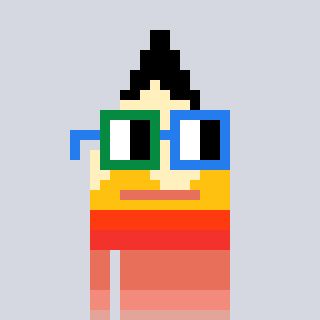
a pixel art character with square green and blue glasses, a pencil-shaped head and a foggrey-colored body on a cool background